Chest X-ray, AP view. Patient: 29 years old, sex M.
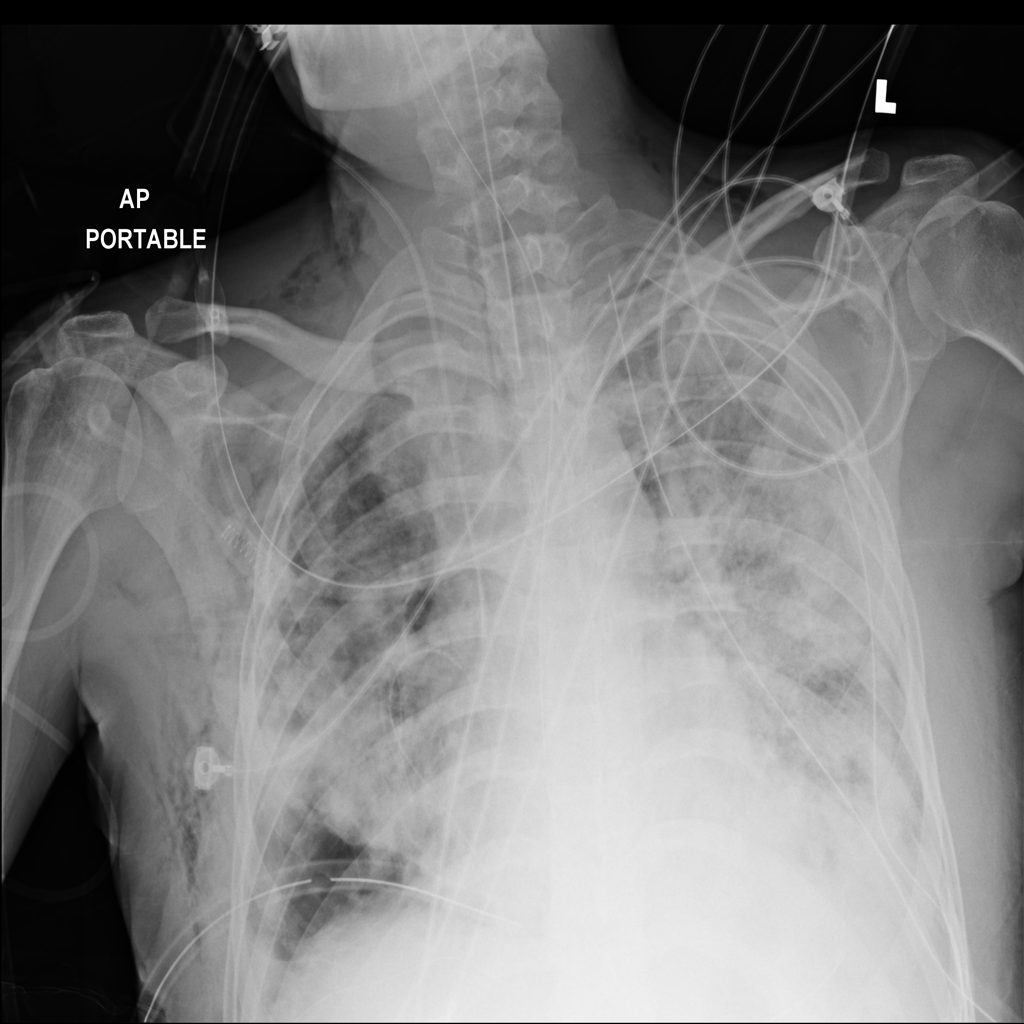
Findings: Emphysema, Infiltration